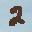
Label: 2